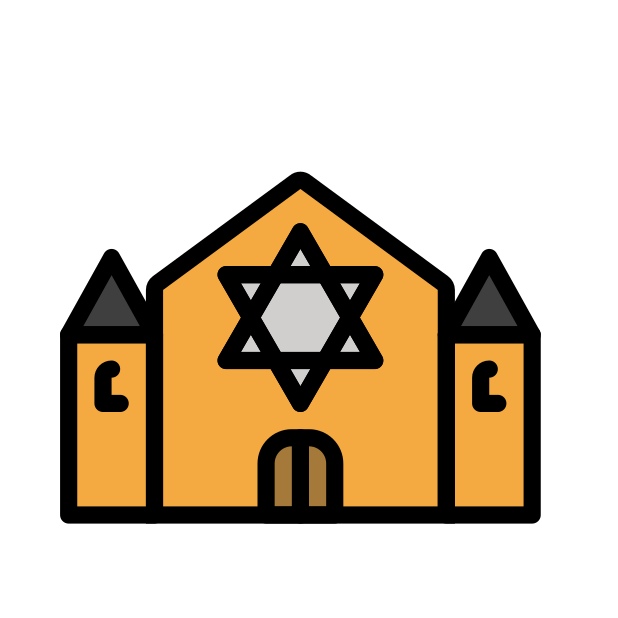
synagogue